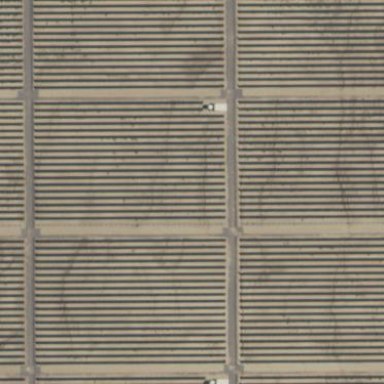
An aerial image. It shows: Solar power generator utilizing photovoltaic panels.